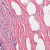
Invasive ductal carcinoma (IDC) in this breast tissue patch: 0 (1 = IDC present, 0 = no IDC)